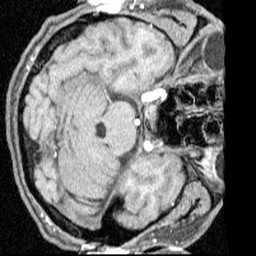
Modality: angio
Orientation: axial
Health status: ill
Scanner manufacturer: siemens
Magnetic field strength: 1.5 T
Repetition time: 0.039 s
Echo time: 0.00502 s